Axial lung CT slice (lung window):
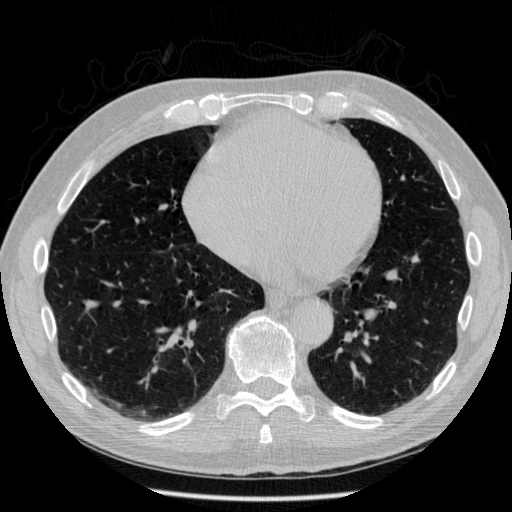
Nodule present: no